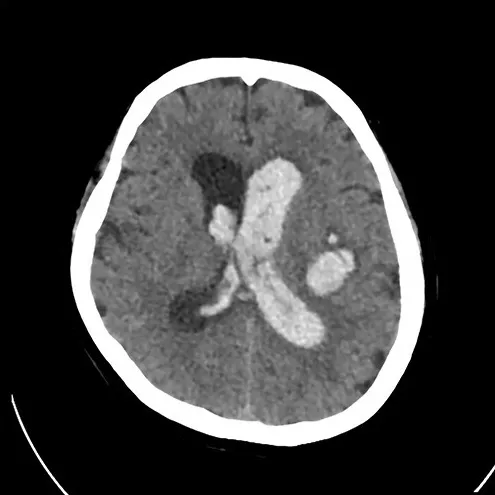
Initial CT revealing acute left-sided intraparenchymal haemorrhage with intraventricular extension and mass effect.
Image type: radiology (ct)